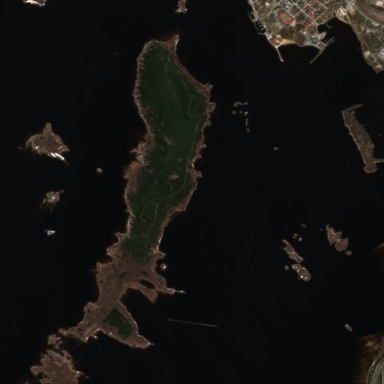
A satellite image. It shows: Island with natural coastline.